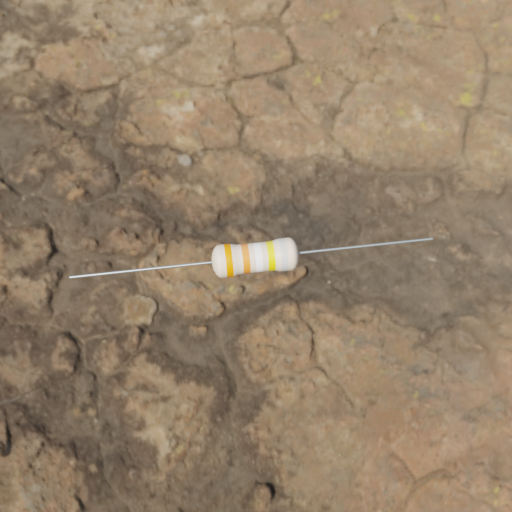
Resistor colour bands (in order): orange, orange, white, yellow, silver